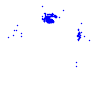
Particle: electron